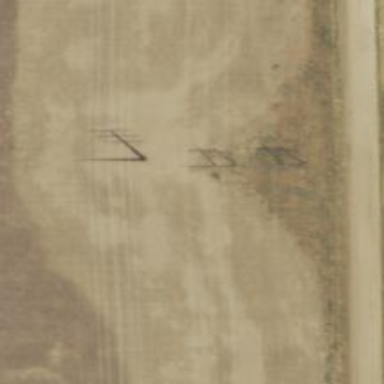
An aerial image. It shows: Power tower.